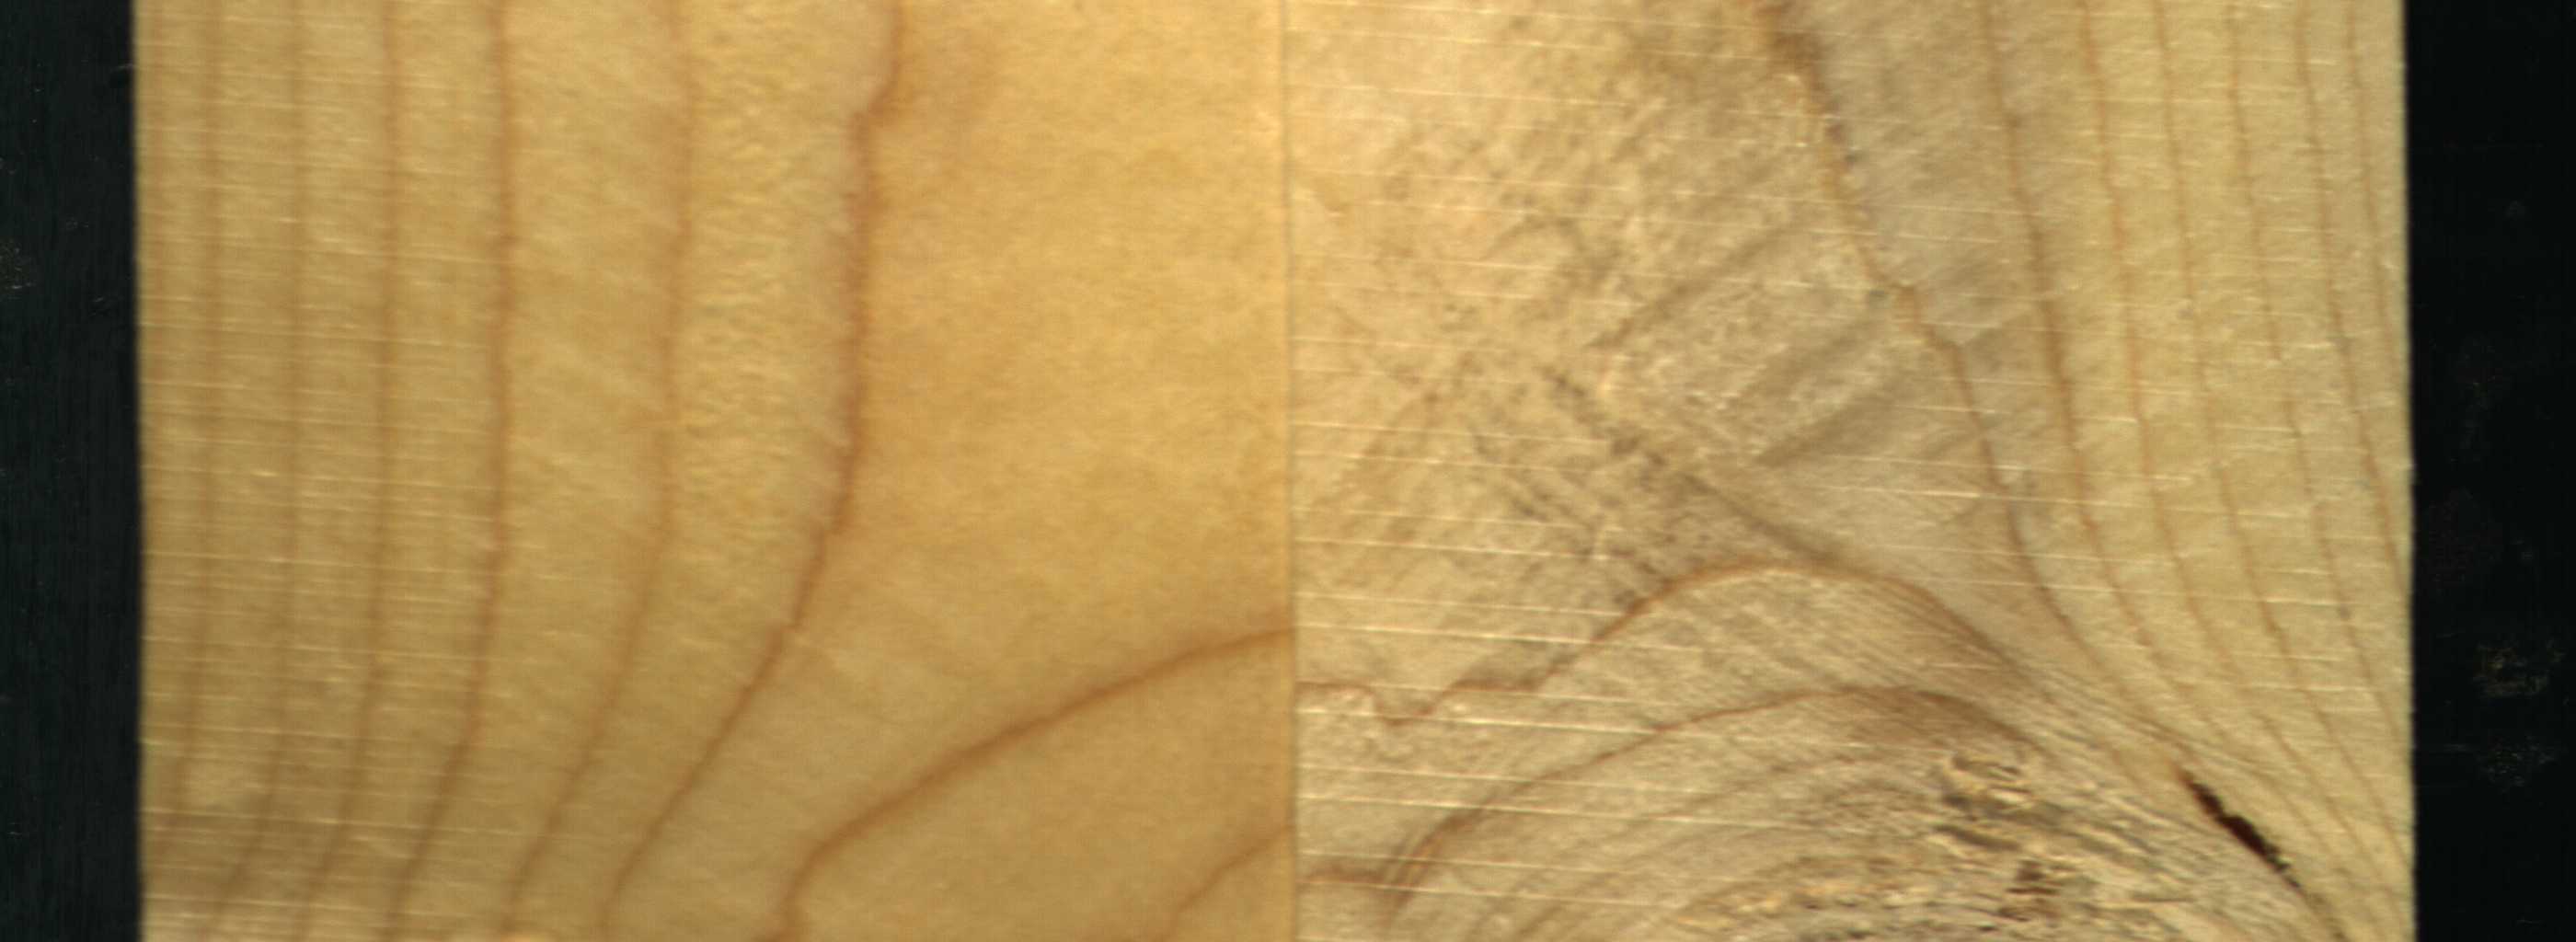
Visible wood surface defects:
resin
Live_Knot